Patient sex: M
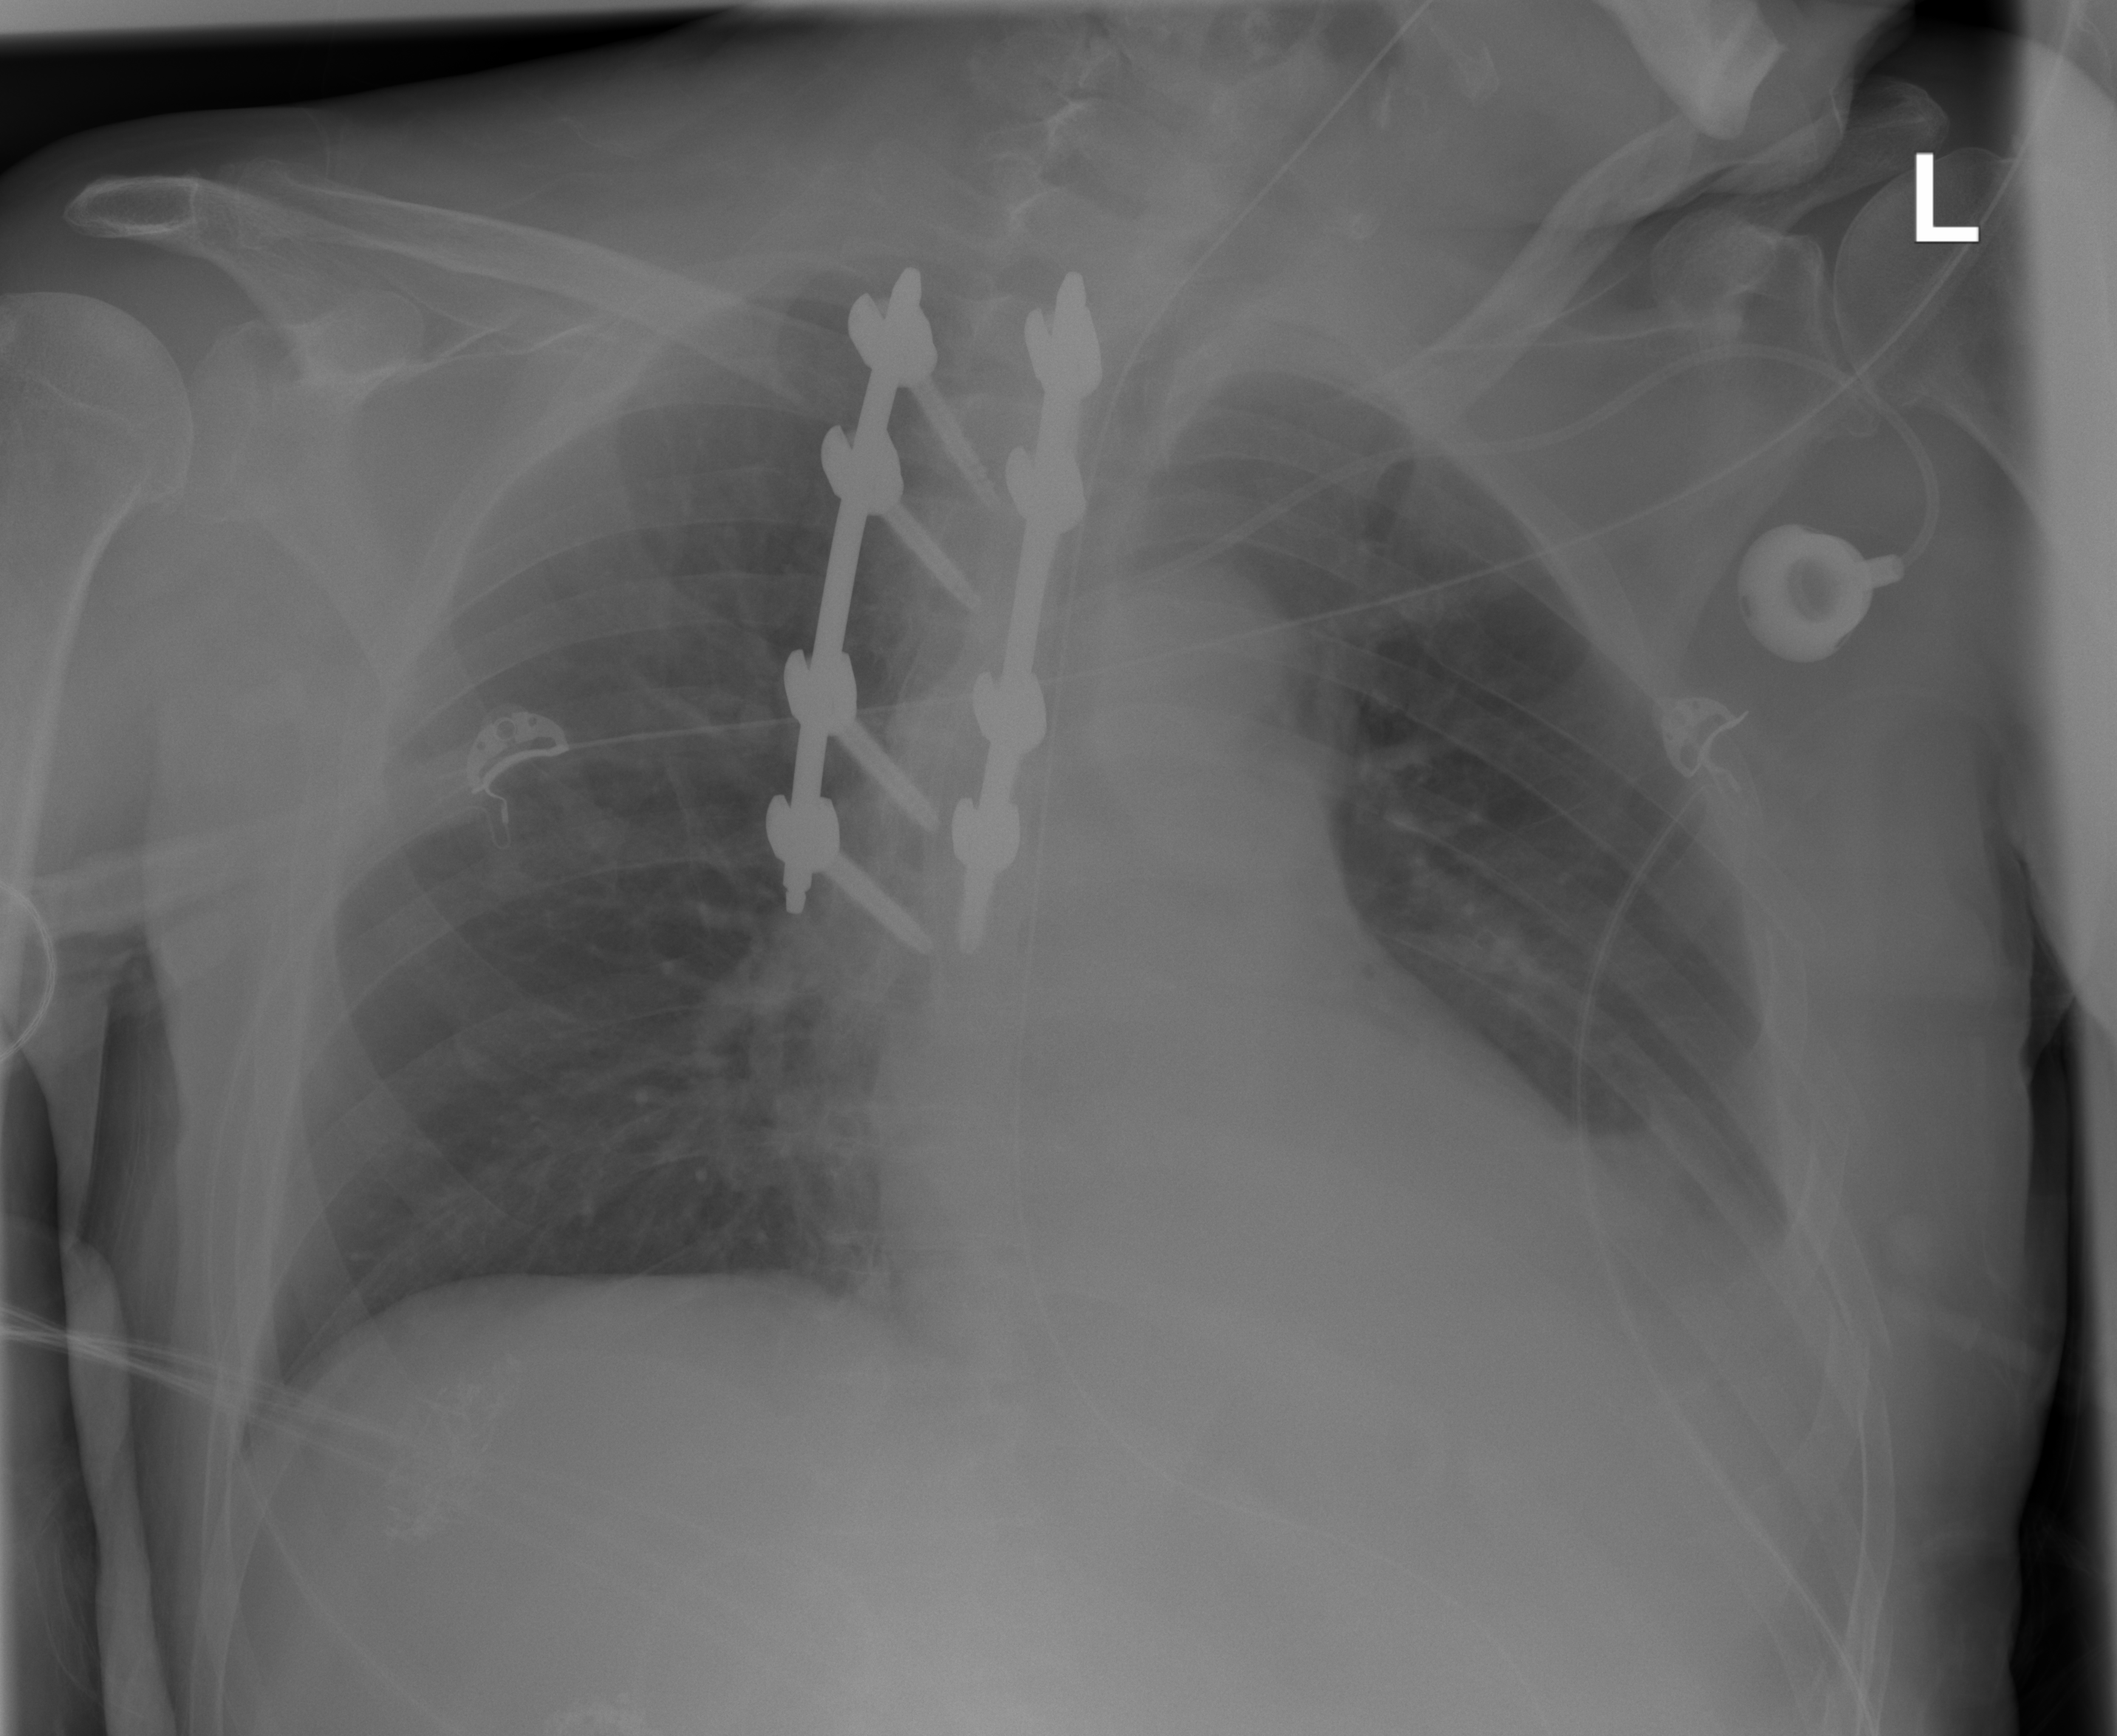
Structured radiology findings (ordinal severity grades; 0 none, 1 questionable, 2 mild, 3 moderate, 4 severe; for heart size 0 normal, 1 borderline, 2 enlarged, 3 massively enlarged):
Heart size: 2
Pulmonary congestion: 1
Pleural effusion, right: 0
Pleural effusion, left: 2
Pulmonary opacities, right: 0
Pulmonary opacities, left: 0
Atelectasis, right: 2
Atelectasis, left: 3